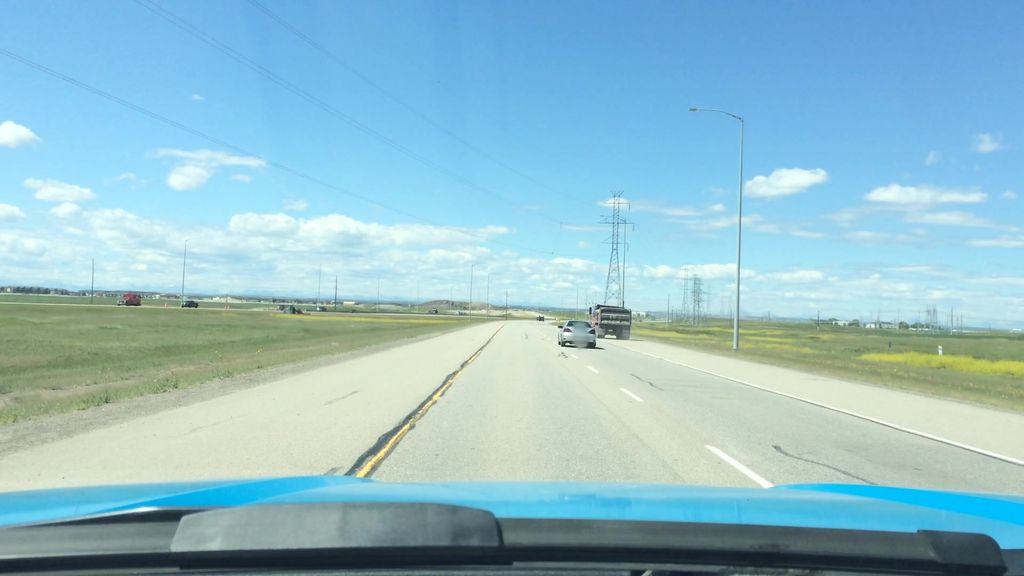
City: calgary